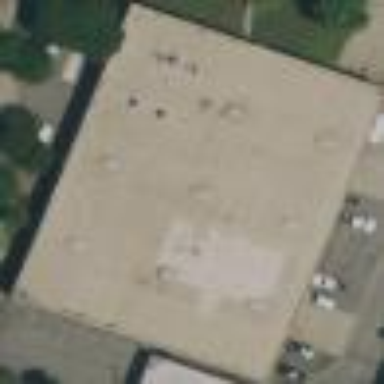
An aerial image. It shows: Warehouse.